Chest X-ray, PA view. Patient: 32 years old, sex M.
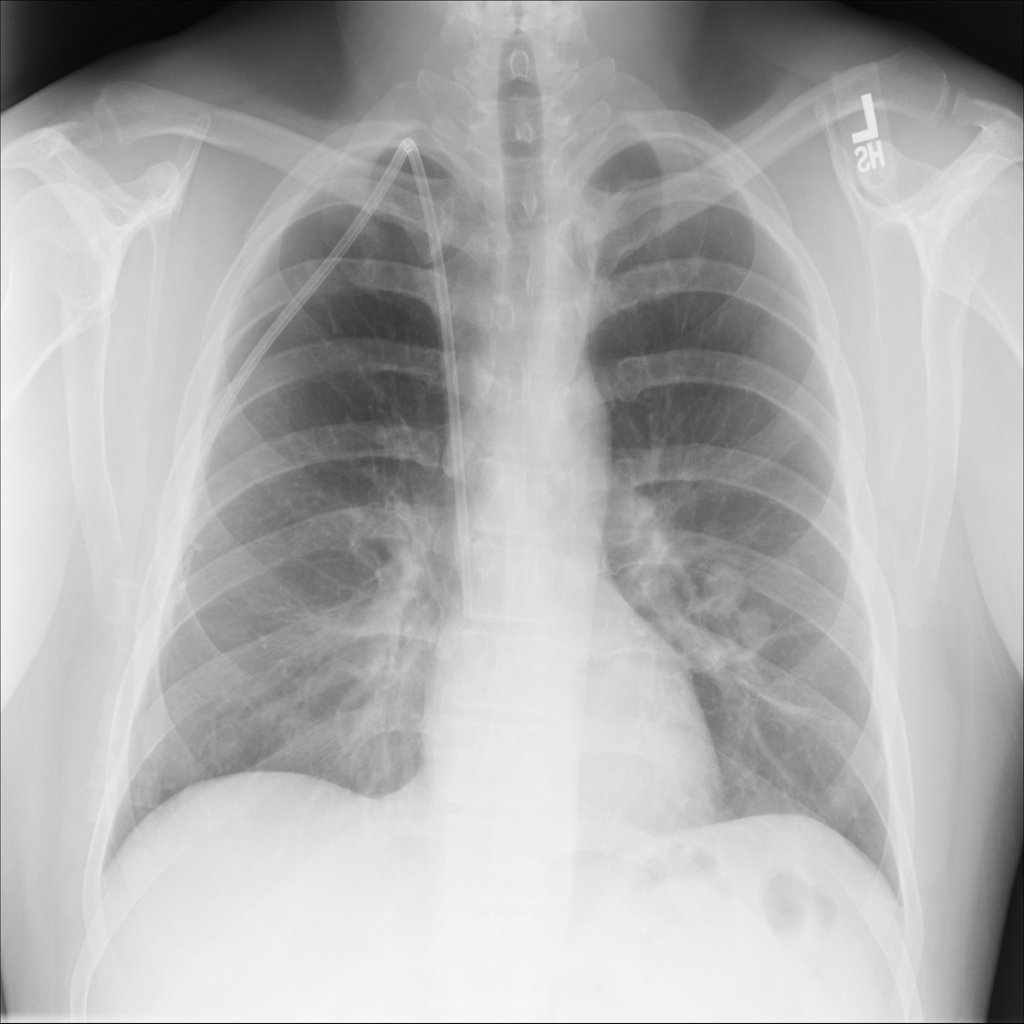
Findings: Atelectasis, Mass